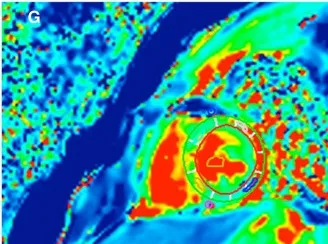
Evaluation of the mitral and pulmonary valve vegetations using cardiac computed tomography (CT) and cardiac magnetic resonance (CMR). (G,H) Normal findings on native-T1 and T2-weighted mapping images. Annotations: LA, left atrium; LV, left ventricle; RA, right atrium; RV, right ventricle; Ao, Aorta.
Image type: radiology (mri)